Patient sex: F
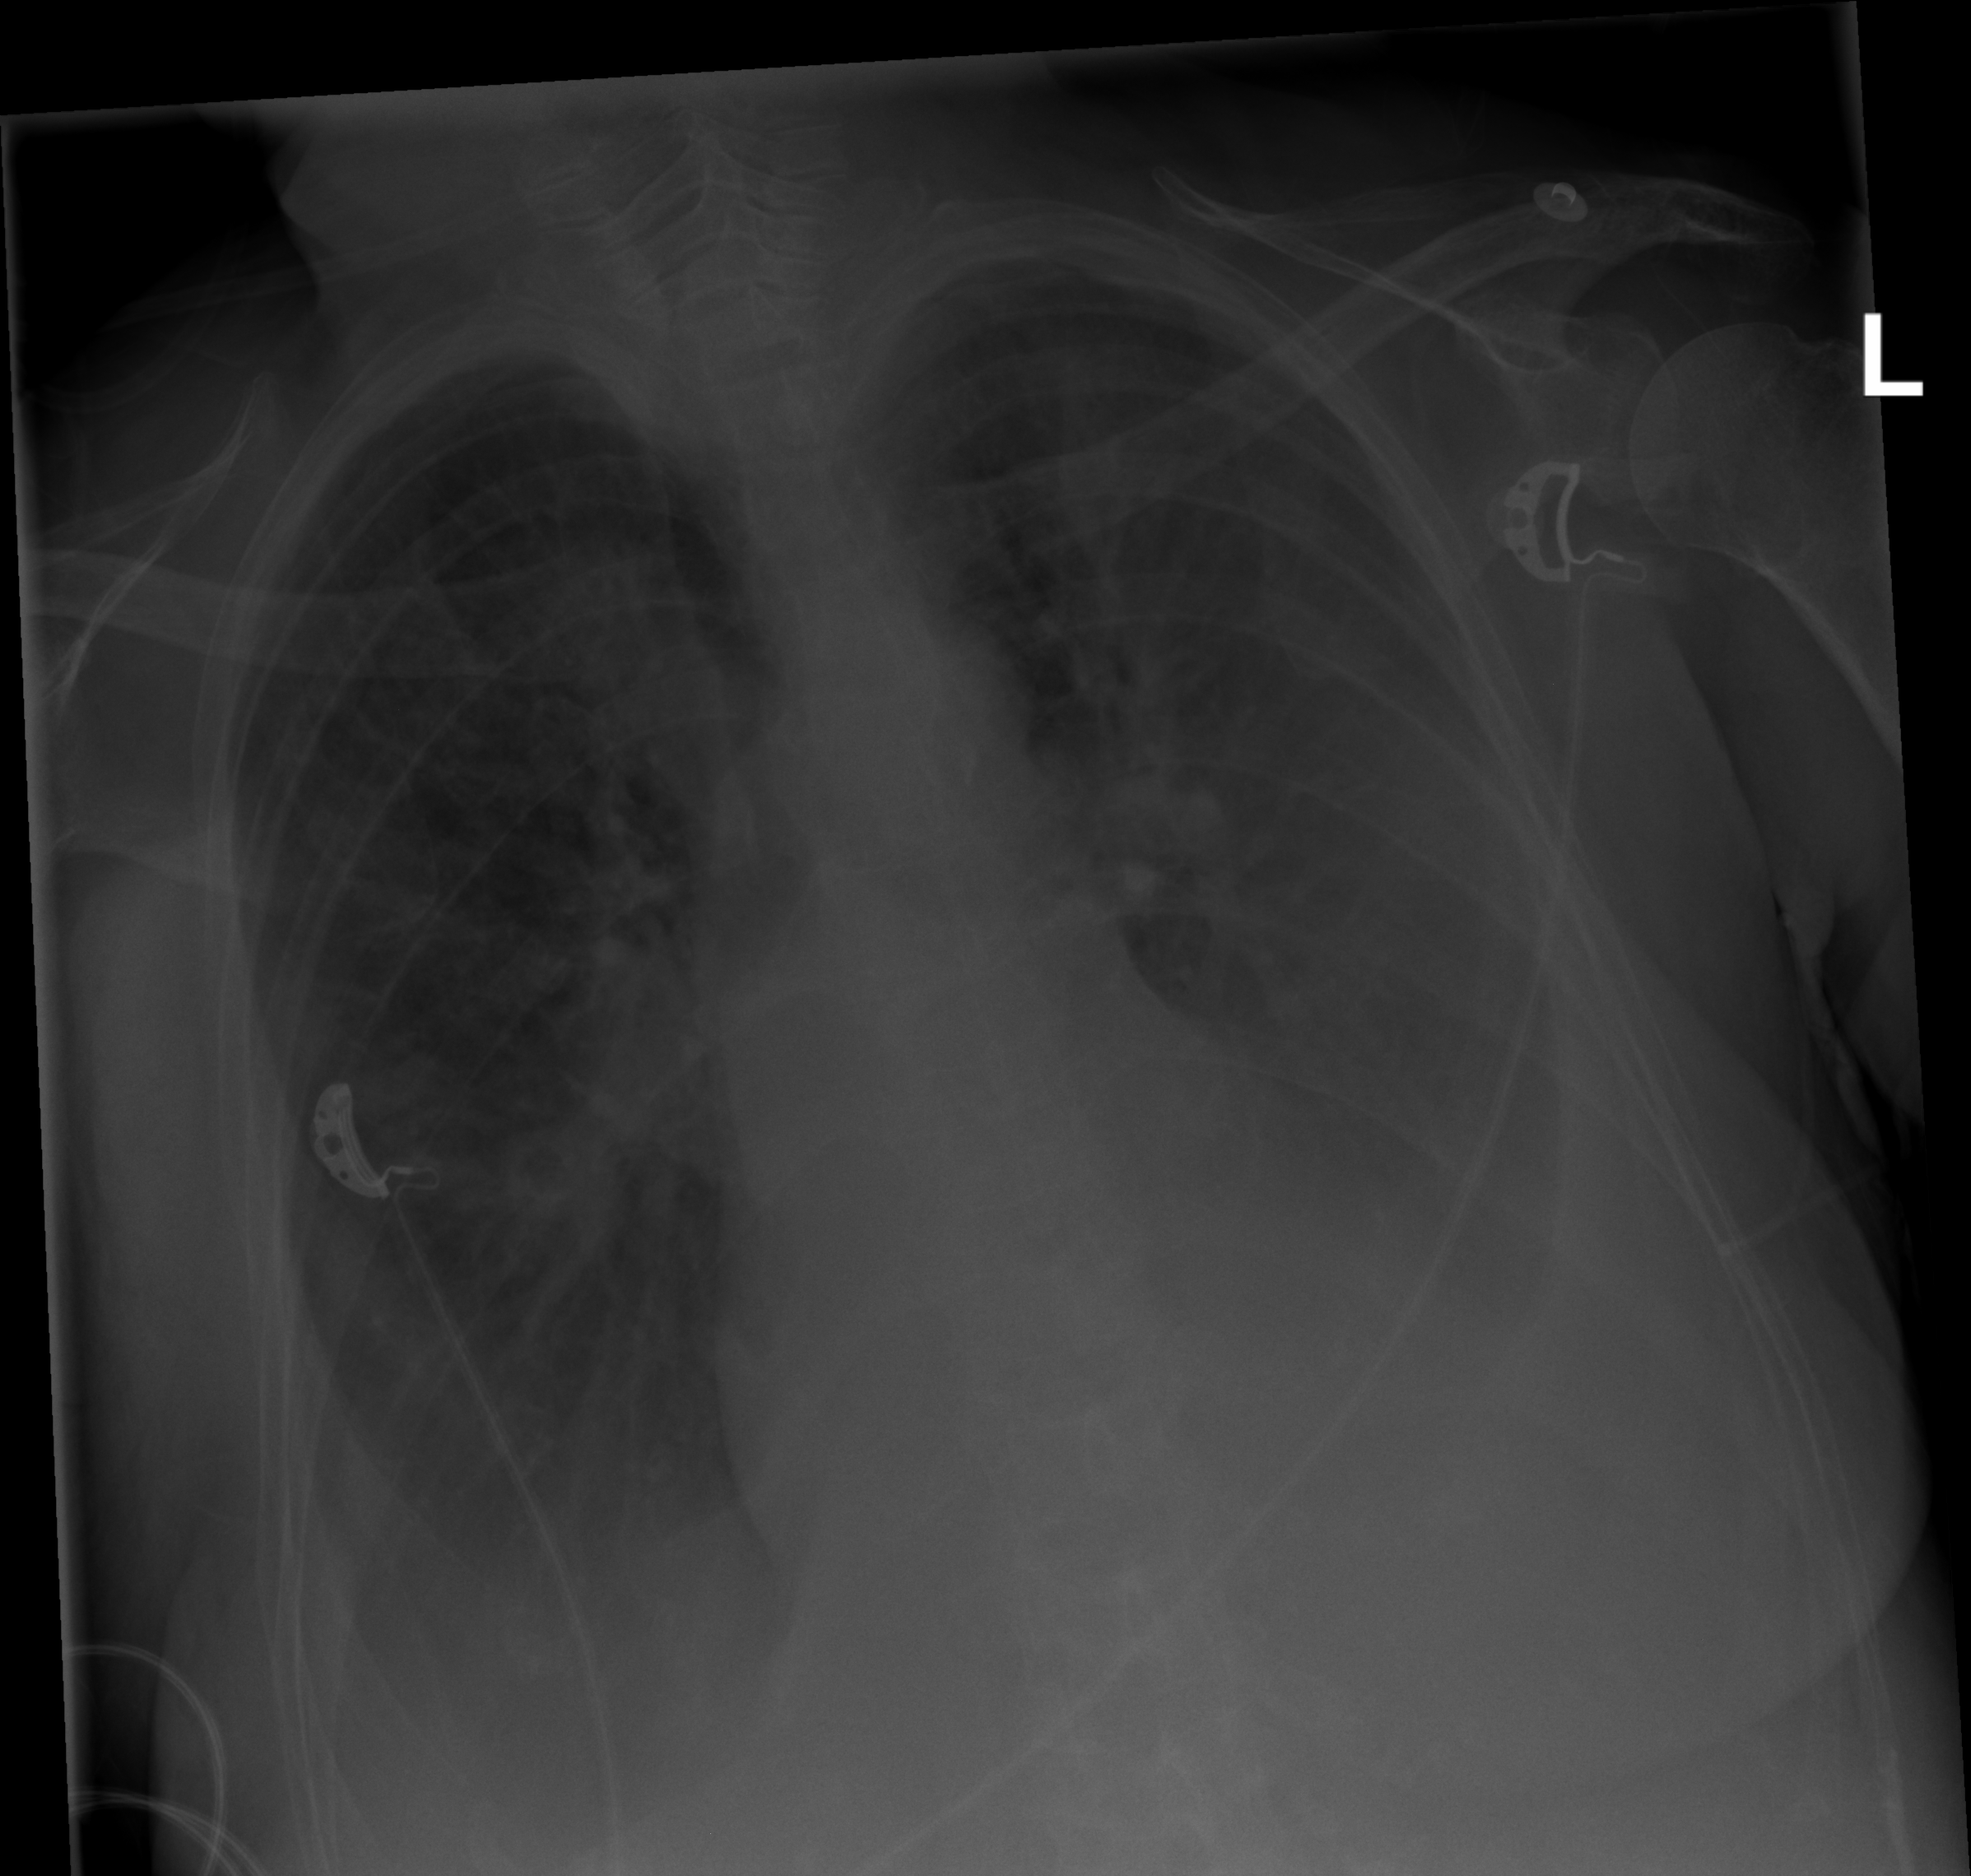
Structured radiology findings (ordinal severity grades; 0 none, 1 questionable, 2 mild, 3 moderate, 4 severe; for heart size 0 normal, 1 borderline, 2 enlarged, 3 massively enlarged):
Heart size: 0
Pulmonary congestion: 0
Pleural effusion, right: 2
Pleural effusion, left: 3
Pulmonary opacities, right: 0
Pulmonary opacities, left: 0
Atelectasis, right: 2
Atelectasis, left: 3